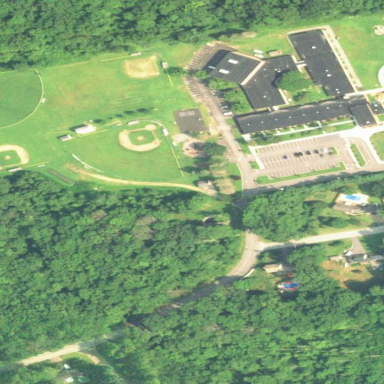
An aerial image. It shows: School.